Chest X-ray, PA view. Patient: 18 years old, sex F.
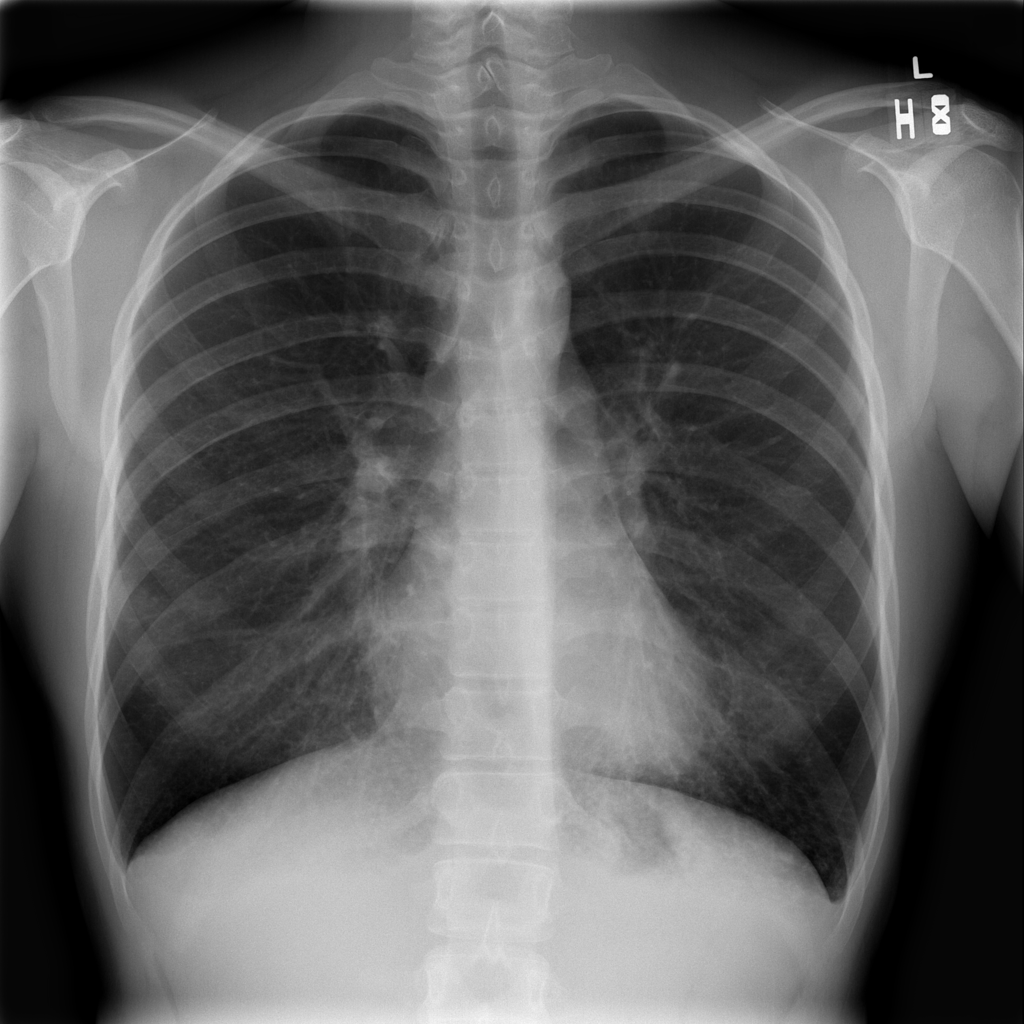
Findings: No Finding